Question: I have rows in a table in SQL Server 2008

Tell me please how select only unique years from table?
P.S.: in this table unique year is 2013
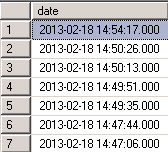
Answer: Use the <URL> function, with 'DISTINCT' like this:
'''
SELECT DISTINCT YEAR([date])
FROM Tablename;
'''
<URL>
This will give you:
'''
| YEAR |
--------
| 2013 |
'''
---
To use the order by clause, give it an alias and order by this alias not the original name like this:
'''
SELECT DISTINCT YEAR([date]) AS Year
FROM Tablename
ORDER By Year;
'''